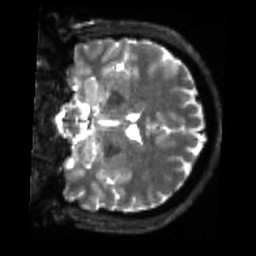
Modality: sbref
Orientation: coronal
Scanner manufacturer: siemens
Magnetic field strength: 3 T
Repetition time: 4 s
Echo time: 0.0594 s